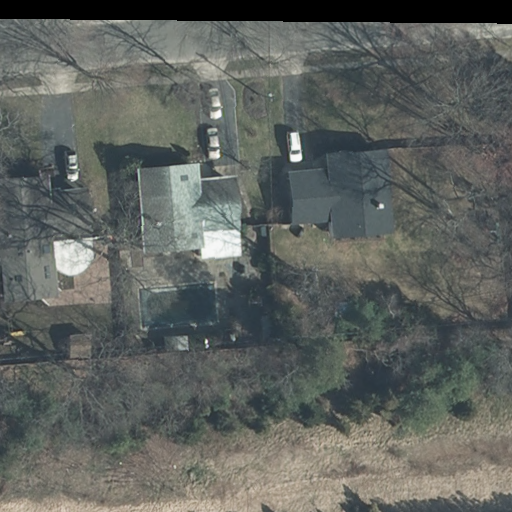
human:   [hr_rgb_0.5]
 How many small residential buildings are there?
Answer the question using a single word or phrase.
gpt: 0

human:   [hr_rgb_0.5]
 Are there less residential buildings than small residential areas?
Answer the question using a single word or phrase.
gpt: no

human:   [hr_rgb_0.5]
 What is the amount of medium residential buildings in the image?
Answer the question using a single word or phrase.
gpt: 3

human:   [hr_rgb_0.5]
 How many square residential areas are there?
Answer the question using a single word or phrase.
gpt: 0

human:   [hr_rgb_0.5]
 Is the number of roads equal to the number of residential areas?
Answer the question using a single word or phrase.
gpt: no

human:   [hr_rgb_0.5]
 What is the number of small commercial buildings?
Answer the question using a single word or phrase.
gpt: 0

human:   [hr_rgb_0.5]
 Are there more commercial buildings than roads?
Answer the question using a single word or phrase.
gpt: no

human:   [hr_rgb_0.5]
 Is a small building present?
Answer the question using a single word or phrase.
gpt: no

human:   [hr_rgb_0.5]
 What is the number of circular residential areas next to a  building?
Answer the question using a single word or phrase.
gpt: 0

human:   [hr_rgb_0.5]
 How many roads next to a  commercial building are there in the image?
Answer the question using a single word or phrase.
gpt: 0

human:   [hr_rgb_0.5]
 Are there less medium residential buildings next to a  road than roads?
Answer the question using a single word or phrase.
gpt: no

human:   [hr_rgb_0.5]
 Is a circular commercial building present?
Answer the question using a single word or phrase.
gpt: no

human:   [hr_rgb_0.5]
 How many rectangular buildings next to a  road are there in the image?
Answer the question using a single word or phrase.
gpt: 0

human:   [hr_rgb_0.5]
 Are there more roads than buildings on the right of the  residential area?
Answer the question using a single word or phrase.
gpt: yes

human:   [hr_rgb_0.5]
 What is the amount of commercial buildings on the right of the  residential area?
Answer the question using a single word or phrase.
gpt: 0

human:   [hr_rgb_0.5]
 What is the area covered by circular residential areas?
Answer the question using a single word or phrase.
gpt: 0m2

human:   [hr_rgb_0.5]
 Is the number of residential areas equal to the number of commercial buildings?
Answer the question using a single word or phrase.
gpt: no

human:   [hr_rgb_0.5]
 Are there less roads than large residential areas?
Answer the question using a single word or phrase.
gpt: no

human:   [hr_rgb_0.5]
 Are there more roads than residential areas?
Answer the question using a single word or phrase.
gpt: yes

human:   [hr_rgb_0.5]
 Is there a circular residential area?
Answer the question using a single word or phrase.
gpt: no

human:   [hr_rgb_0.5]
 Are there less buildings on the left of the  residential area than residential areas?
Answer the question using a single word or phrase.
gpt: no

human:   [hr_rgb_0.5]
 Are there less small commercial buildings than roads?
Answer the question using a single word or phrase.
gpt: yes

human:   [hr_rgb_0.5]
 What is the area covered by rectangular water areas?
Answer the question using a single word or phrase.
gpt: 0m2

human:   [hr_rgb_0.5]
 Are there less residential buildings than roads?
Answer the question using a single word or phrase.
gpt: no

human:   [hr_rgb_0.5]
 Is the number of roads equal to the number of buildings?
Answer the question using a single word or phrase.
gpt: no

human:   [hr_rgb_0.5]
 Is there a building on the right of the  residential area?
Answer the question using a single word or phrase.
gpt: no

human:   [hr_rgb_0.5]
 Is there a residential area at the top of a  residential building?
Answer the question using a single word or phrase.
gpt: yes

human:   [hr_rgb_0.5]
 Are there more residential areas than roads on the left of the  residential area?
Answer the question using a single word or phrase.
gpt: no

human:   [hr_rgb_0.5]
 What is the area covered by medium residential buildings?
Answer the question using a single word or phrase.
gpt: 822m2

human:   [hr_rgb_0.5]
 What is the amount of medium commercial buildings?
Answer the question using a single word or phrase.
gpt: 0

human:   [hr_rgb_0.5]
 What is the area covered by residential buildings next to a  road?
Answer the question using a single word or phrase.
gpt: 822m2

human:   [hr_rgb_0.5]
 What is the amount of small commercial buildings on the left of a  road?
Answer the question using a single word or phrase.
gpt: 0

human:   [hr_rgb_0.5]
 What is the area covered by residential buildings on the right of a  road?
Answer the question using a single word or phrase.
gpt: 258m2

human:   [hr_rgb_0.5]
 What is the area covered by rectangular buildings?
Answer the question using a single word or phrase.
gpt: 0m2

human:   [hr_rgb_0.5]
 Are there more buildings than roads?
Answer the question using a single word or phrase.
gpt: yes

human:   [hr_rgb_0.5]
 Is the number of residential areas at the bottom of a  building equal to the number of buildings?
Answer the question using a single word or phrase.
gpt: no

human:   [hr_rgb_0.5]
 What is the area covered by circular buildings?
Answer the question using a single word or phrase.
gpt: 0m2